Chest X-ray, PA view. Patient: 35 years old, sex M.
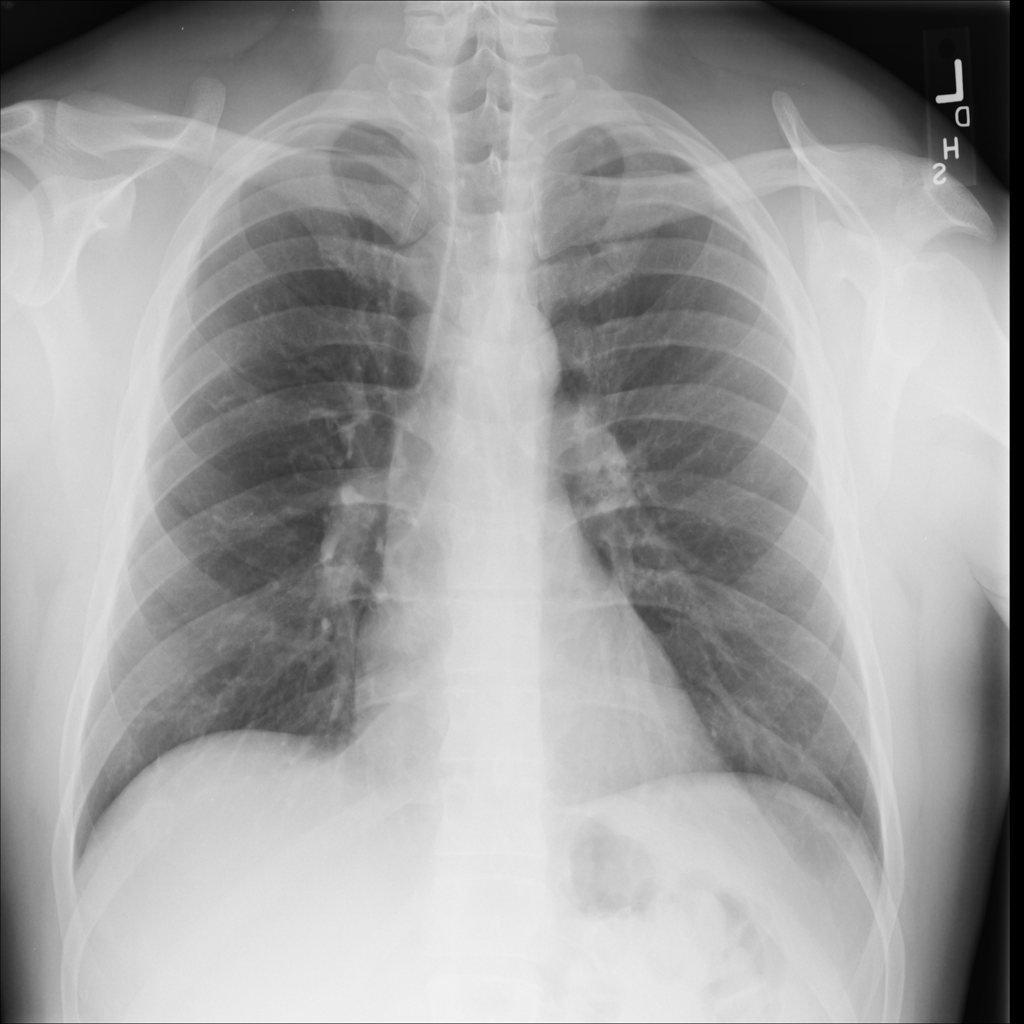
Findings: No Finding